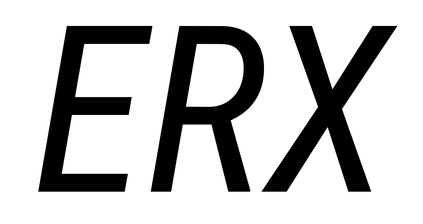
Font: Roboto-Italic_Condensed_Italic